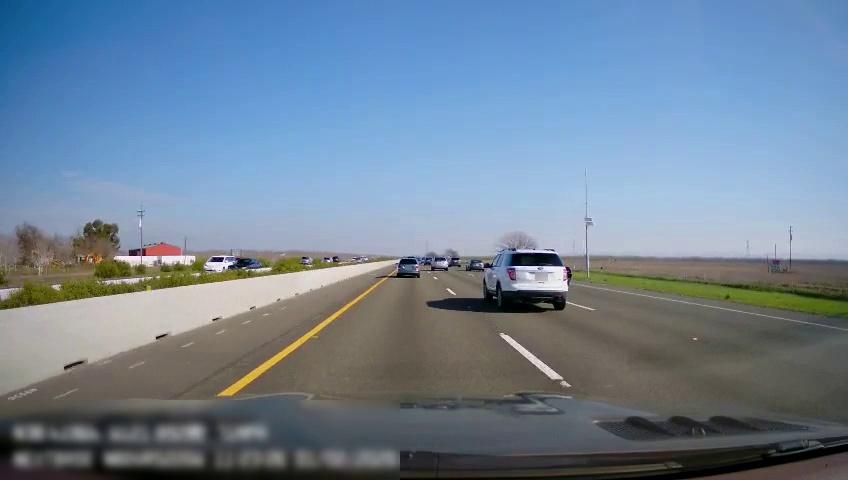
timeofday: Day
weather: Sunny
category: Drivable Space
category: Vehicles | Car
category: Vehicles | SUV
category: Vehicles | Car
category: Vehicles | Car
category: Vehicles | Car
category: Vehicles | SUV
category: Vehicles | Car
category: Vehicles | SUV
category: Vehicles | SUV
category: Lanes | Current Lane
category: Lanes | Current Lane
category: Lanes | Alternate Lane
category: Lanes | Alternate Lane